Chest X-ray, AP view. Patient: 25 years old, sex M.
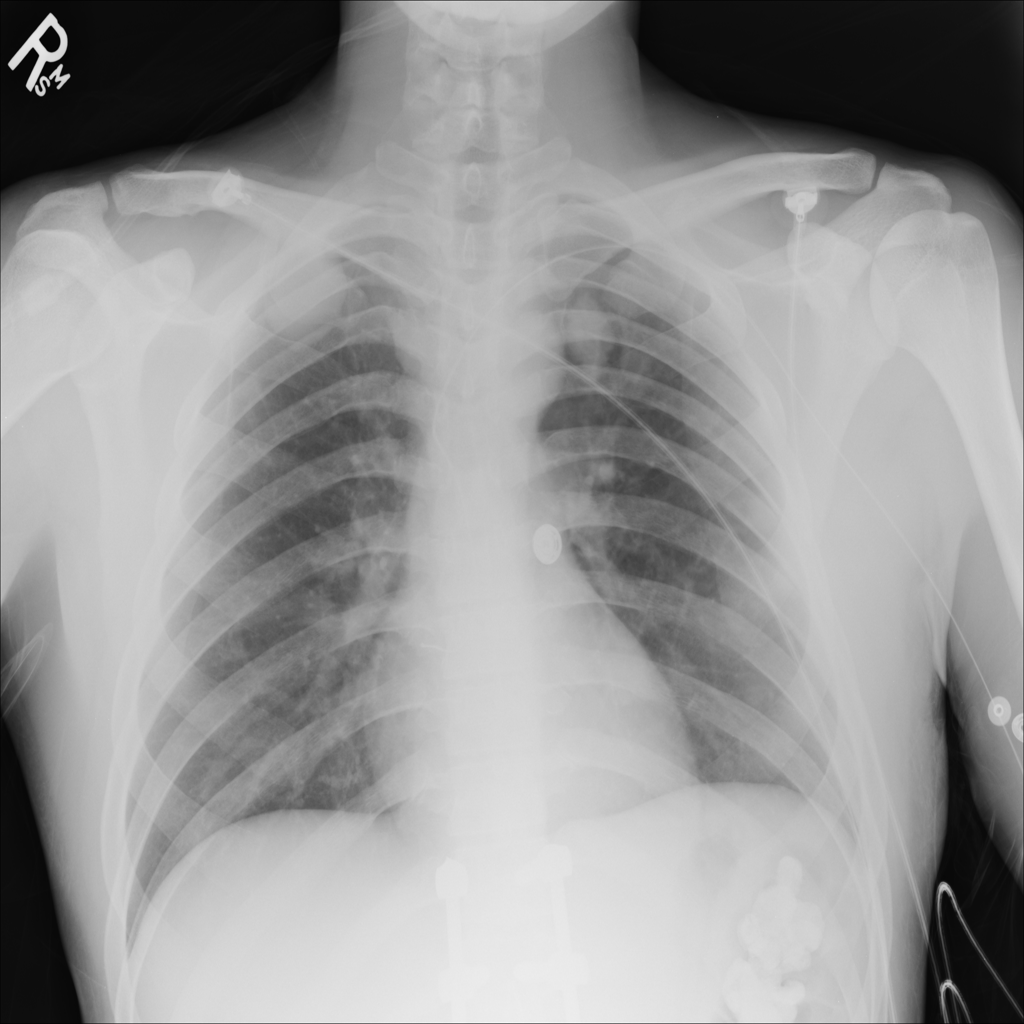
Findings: No Finding